Question: What is the result of this measurement?
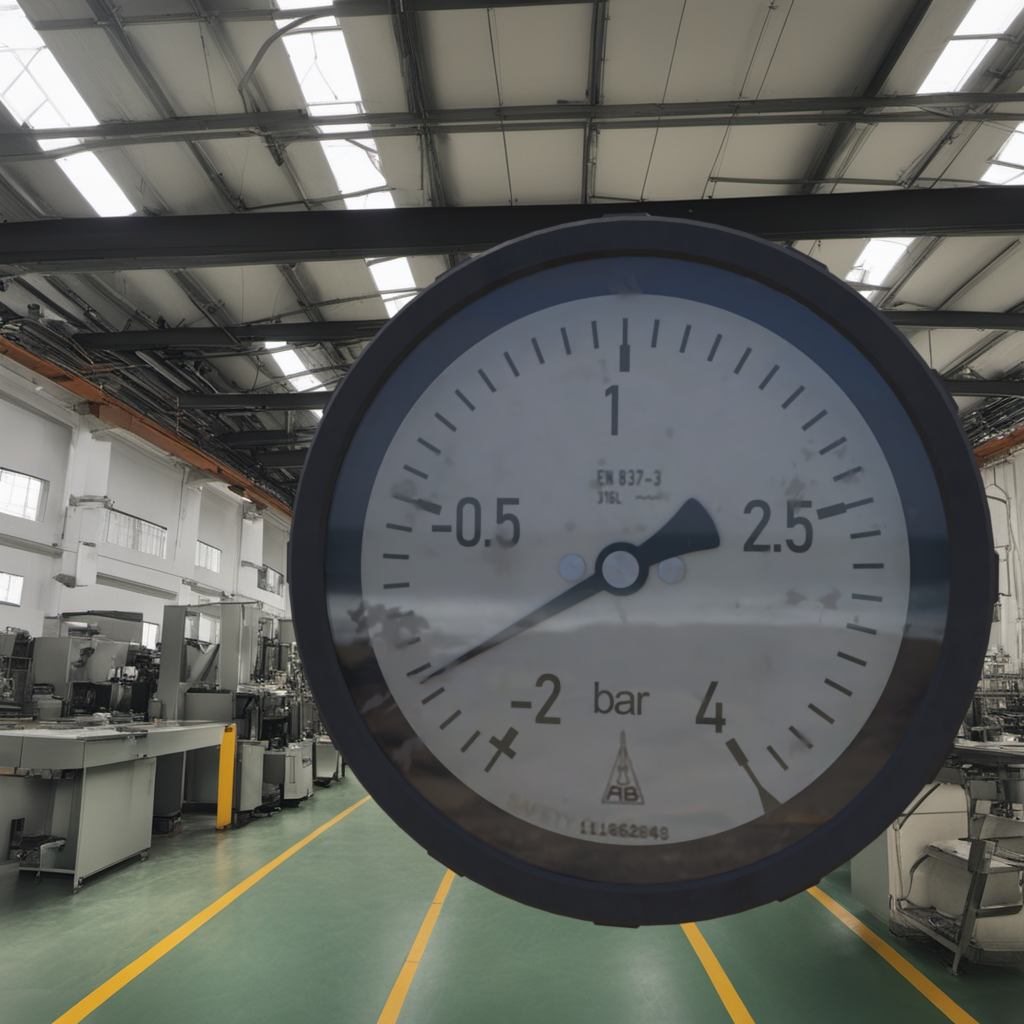
Answer: The result is -1.5
Question: What is the range of the measurement shown in the image?
Answer: The range is from -2 to 4
Question: What is the minimum and maximum reading range of this measurement?
Answer: The minimum value is -2 and the maximum value is 4